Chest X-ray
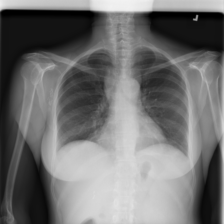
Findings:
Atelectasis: negative
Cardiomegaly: negative
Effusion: positive
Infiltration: positive
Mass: negative
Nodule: negative
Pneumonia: negative
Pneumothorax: negative
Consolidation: negative
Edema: negative
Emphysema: negative
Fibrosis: negative
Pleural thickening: positive
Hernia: negative